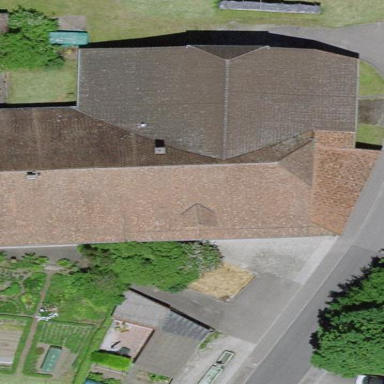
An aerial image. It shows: Farm building.